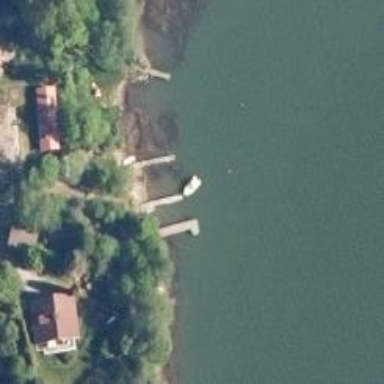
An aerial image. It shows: Man-made pier.